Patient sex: F
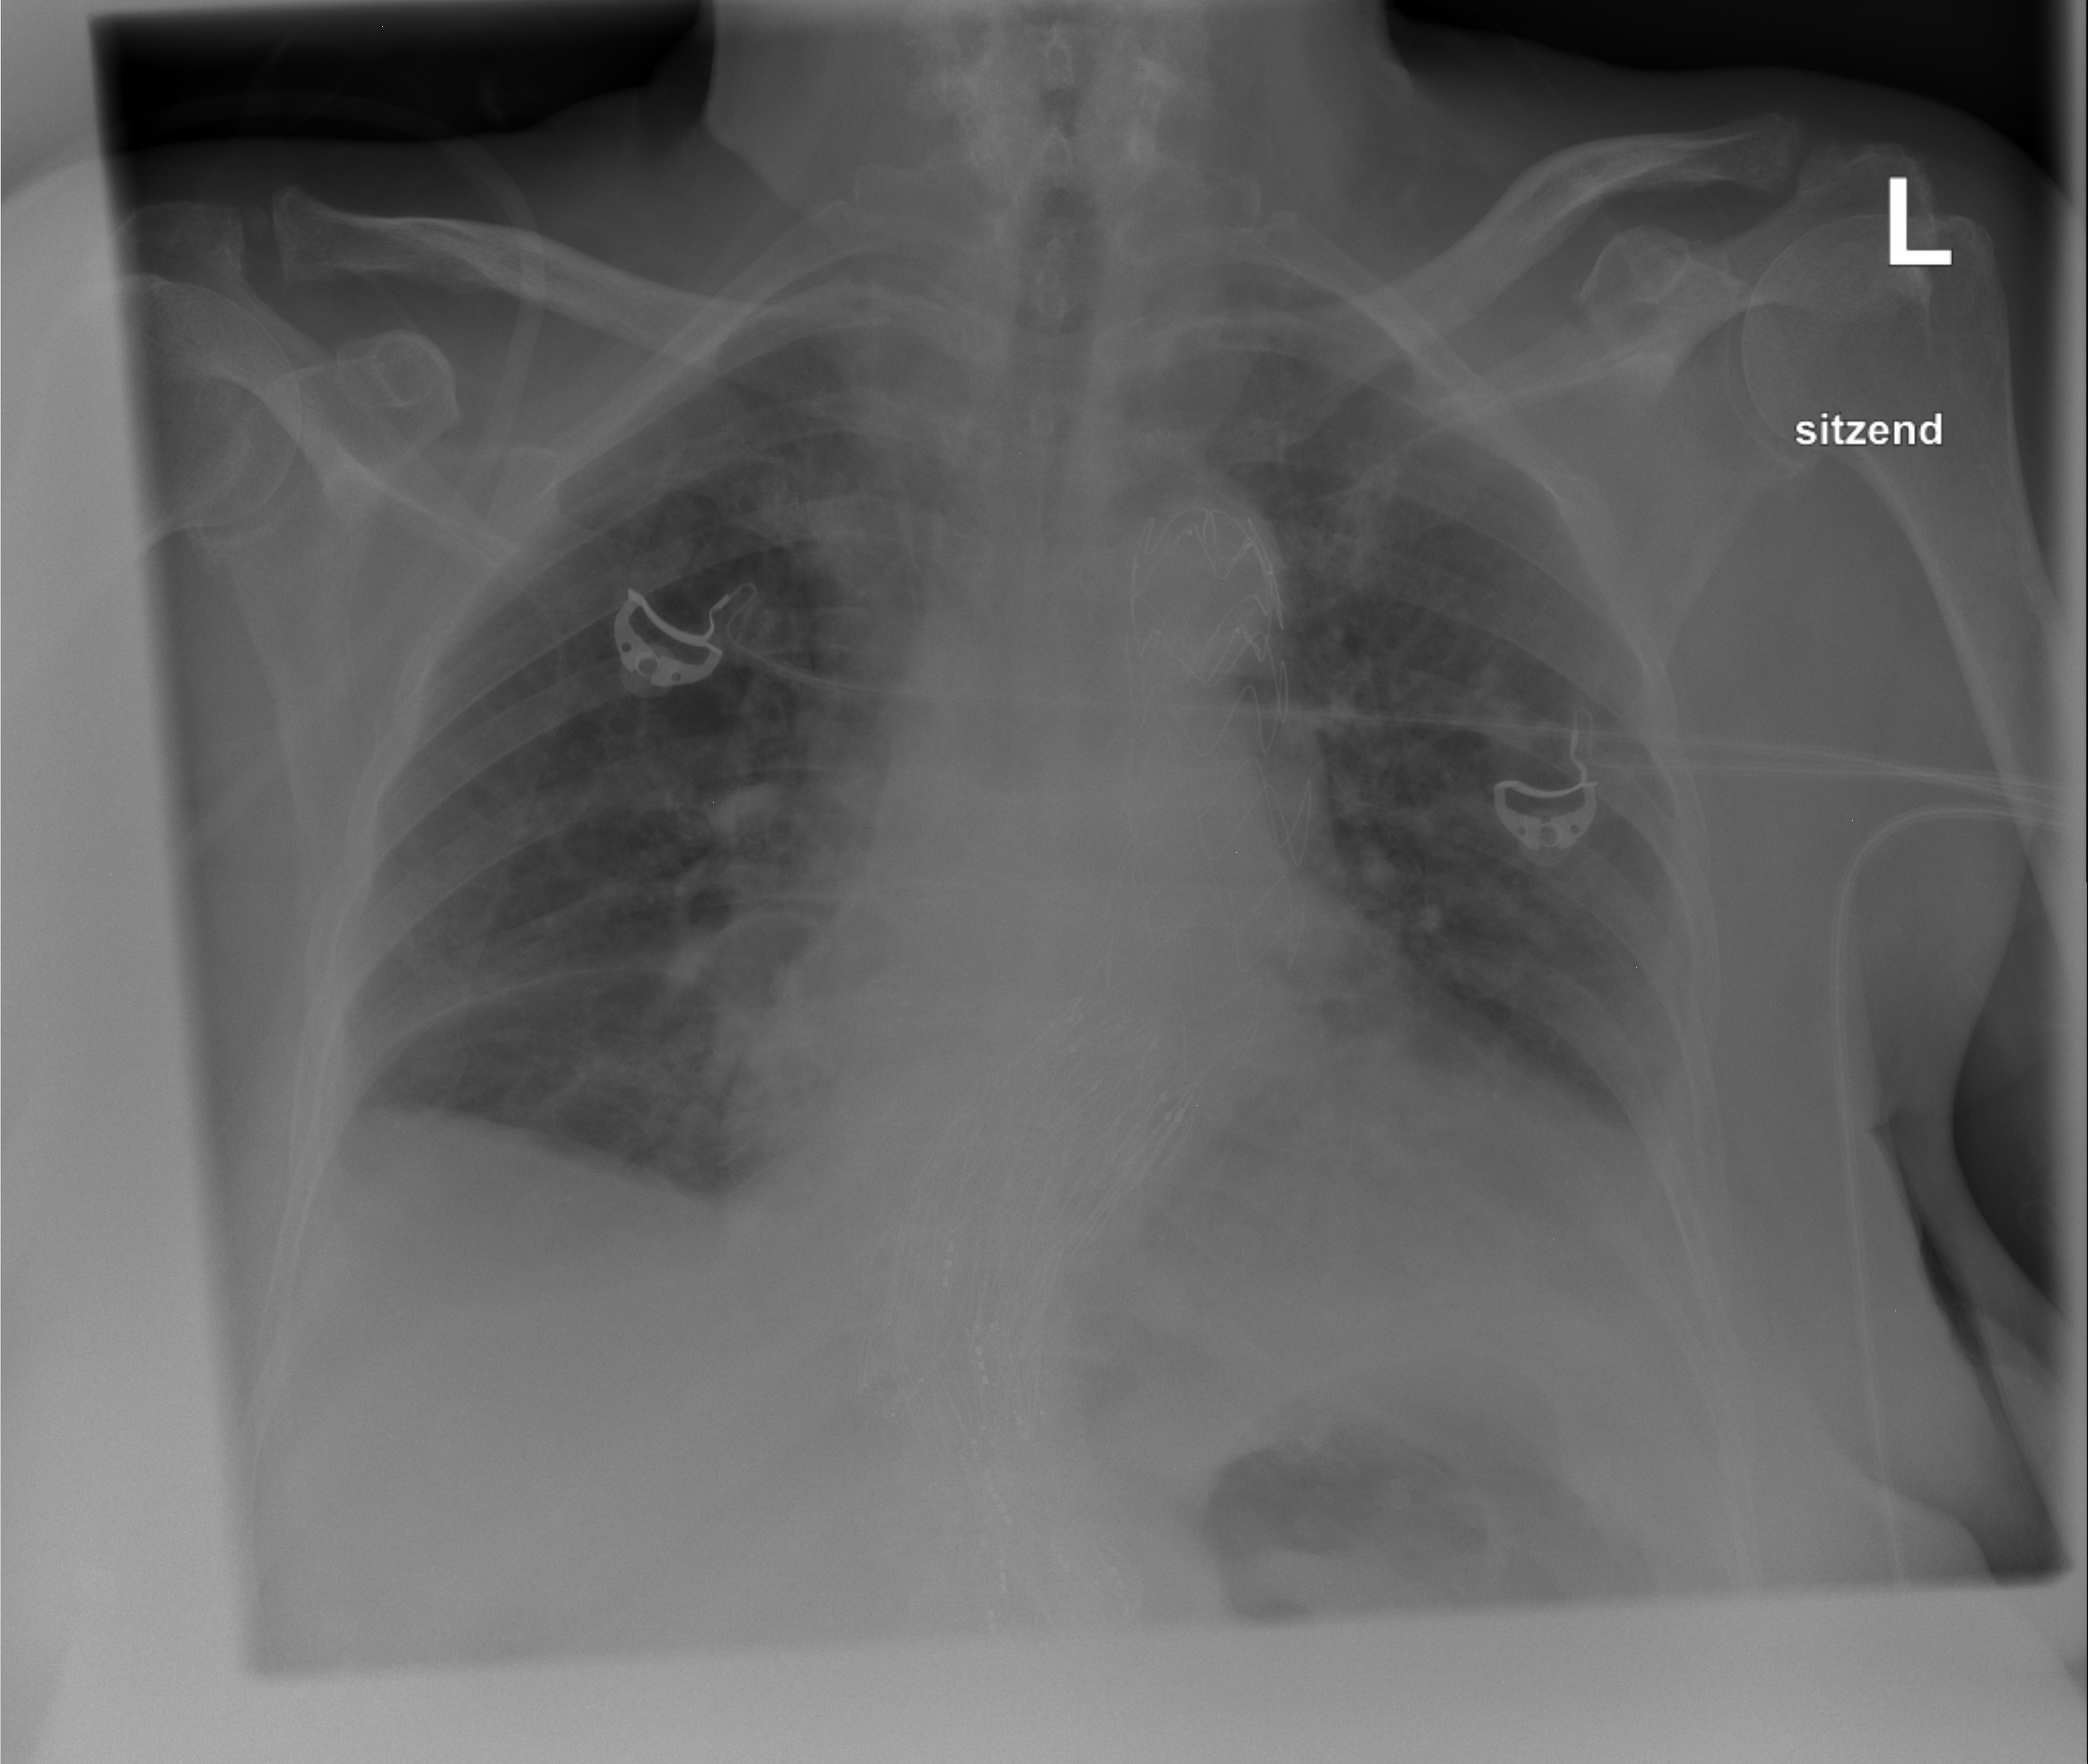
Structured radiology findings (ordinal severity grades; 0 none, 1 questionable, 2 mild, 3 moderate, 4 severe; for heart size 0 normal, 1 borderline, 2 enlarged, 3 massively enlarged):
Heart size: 2
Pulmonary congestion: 0
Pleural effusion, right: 2
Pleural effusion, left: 2
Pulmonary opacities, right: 0
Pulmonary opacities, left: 0
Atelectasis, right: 2
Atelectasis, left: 2